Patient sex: M
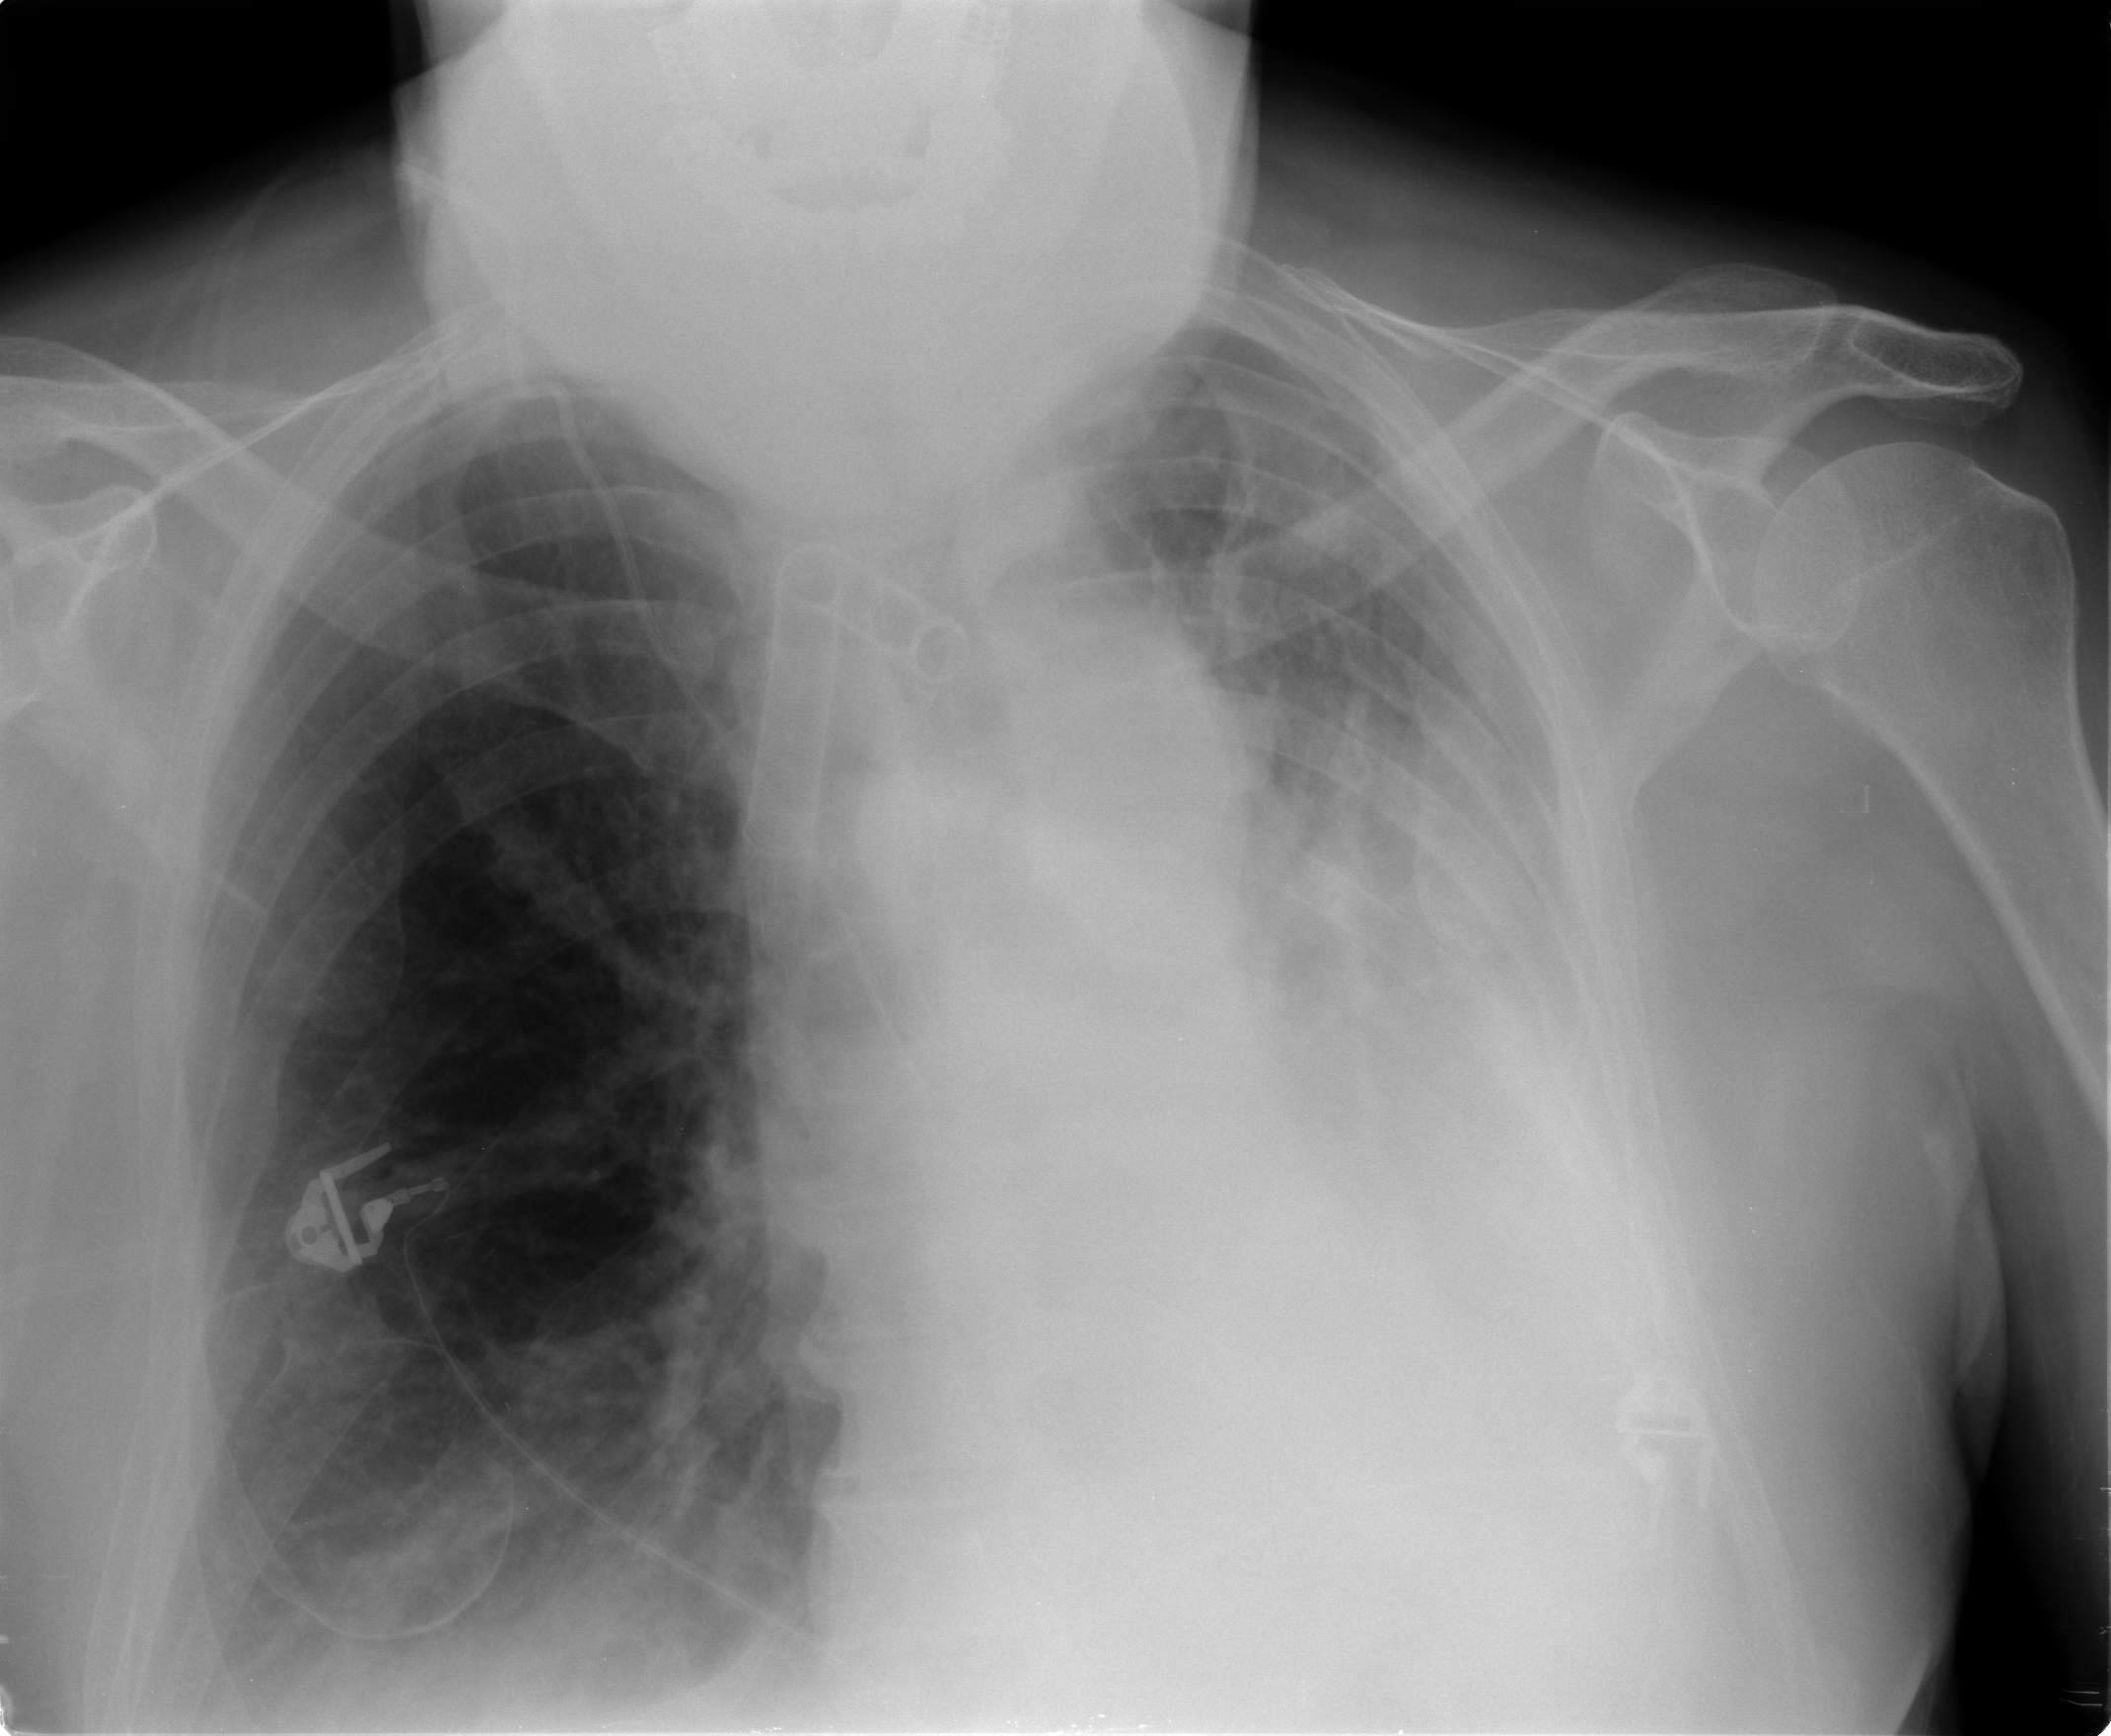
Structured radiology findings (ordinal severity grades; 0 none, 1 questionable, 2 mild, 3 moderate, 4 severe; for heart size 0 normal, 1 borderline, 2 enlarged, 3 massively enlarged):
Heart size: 0
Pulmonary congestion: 1
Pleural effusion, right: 1
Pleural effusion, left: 3
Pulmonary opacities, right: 2
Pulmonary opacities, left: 3
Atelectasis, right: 2
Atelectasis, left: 2